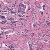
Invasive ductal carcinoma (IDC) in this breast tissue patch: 1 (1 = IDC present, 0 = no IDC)